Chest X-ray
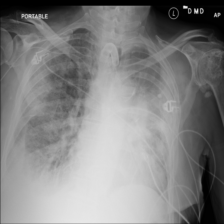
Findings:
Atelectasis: negative
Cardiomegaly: negative
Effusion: positive
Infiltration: positive
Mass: negative
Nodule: negative
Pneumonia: negative
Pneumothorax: negative
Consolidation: negative
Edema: negative
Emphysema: negative
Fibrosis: negative
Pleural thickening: negative
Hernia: negative